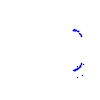
Particle: pion